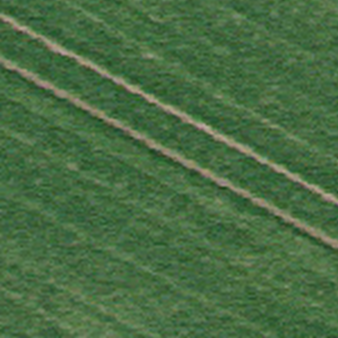
Label: other